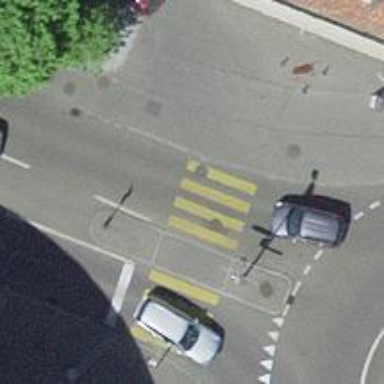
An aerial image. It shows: Road with traffic signals.